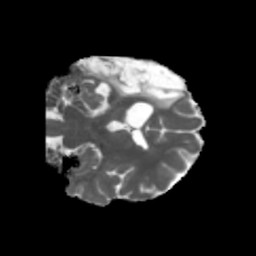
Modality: MD
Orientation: coronal
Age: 27
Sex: female
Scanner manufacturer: siemens
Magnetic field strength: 3 T
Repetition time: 5.47 s
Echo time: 0.0854 s